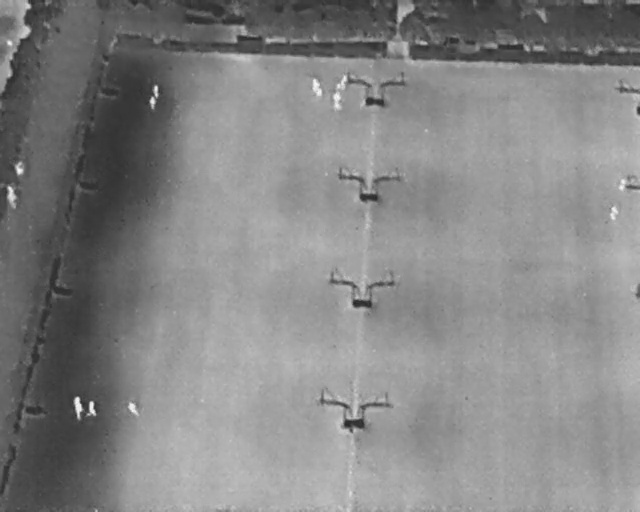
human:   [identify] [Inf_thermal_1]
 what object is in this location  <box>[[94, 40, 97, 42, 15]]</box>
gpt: <ref>1 medium person at the right</ref>